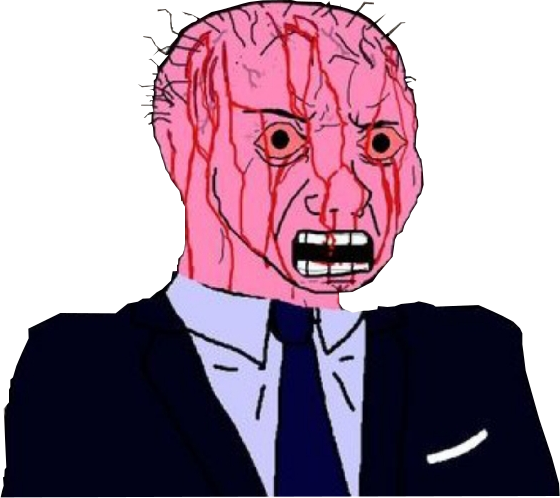
Label: 5_Rage